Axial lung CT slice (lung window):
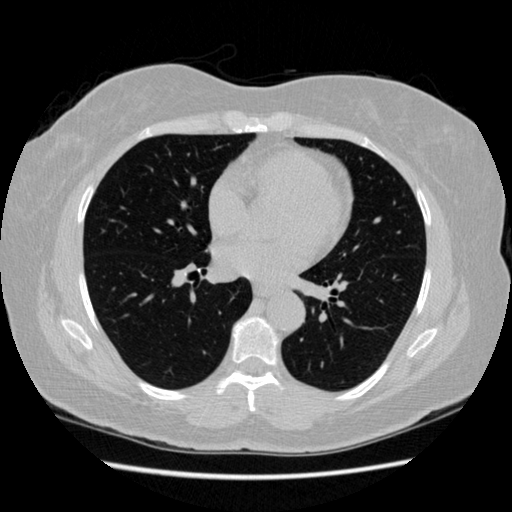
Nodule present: no